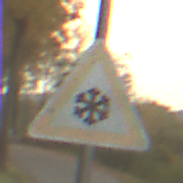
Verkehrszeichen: SchneeOderEisglaette
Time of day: SunriseSunset
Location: Outdoor (Nature)
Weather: PartlyCloudy
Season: NotSpecified
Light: Natural